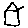
Label: house